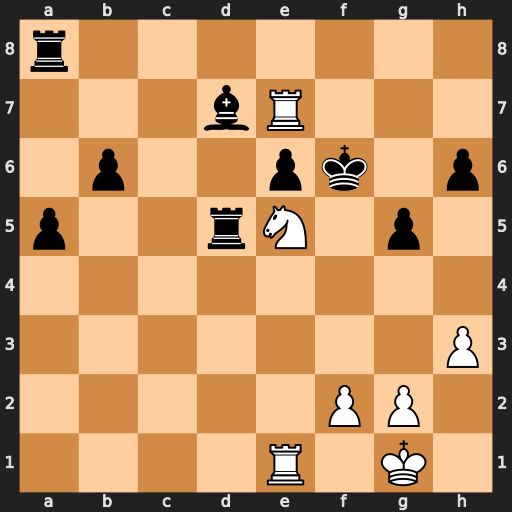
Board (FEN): r7/3bR3/1p2pk1p/p2rN1p1/8/7P/5PP1/4R1K1
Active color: w
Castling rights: -
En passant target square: -
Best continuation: Rf7#